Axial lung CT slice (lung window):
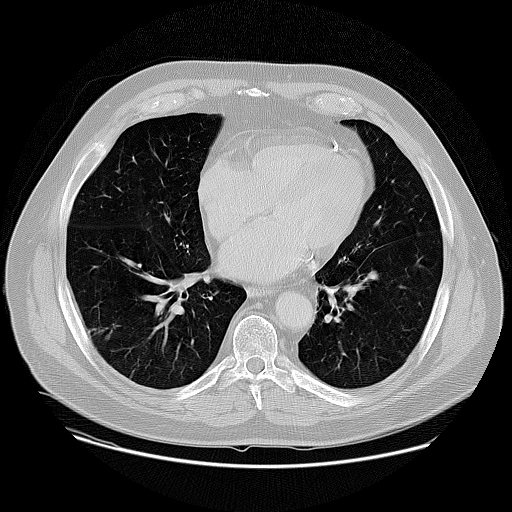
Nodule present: yes
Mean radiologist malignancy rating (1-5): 2.75